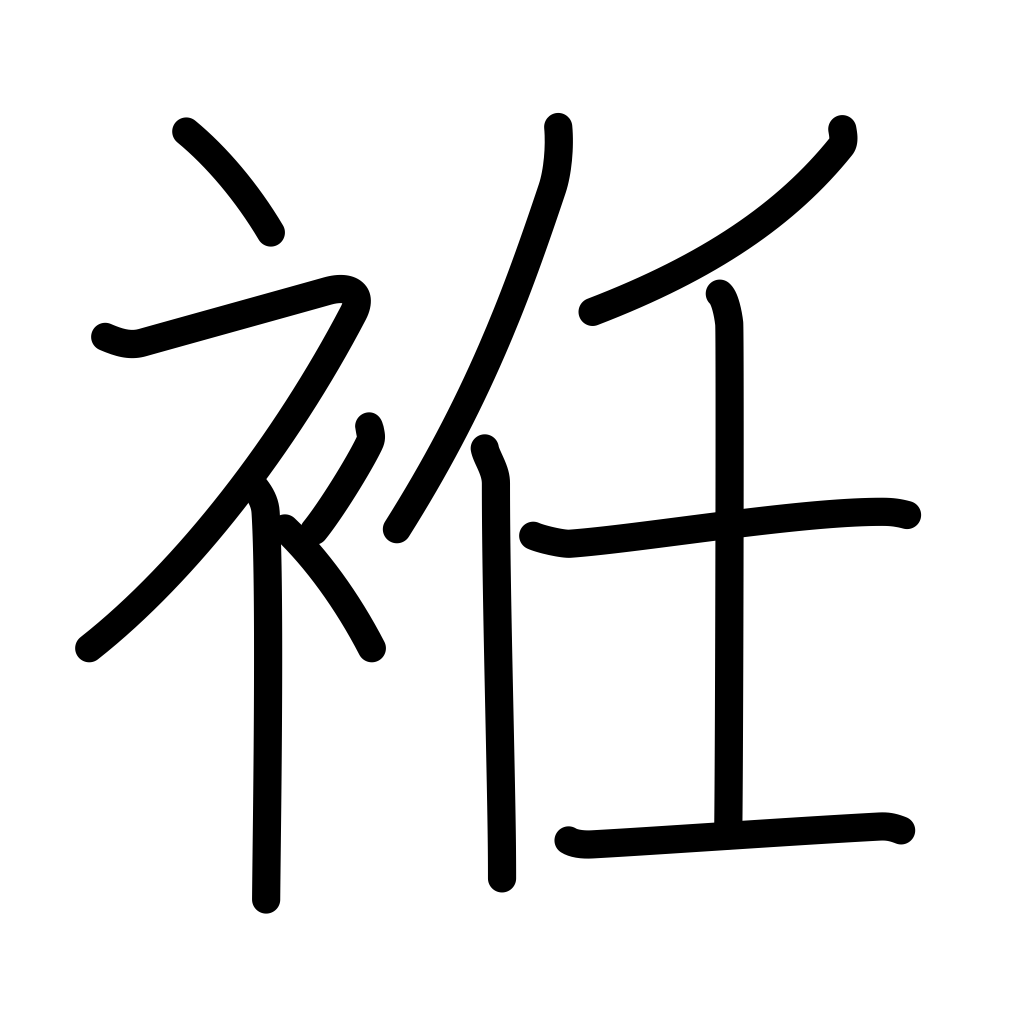
Meaning: neck of a garment, gusset, gore